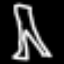
Label: The Eiffel Tower